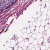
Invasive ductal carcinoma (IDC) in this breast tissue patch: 0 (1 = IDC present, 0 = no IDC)